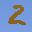
Label: 2